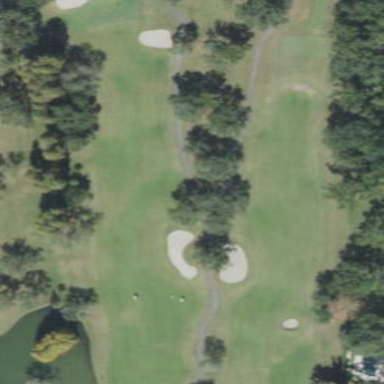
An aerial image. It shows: Grassy area designated as golf fairway.